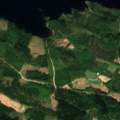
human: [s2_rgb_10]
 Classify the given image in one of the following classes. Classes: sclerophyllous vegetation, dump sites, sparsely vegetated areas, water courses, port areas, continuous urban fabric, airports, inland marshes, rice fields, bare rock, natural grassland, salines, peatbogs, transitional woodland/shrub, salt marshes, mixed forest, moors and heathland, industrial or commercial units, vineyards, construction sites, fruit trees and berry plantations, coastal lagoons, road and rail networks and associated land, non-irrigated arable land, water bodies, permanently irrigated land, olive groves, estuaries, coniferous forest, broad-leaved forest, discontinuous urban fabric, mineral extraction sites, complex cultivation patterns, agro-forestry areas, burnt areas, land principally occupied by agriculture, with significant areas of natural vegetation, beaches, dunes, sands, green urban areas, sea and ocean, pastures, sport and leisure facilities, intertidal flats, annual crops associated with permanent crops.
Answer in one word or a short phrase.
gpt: mixed forest, transitional woodland/shrub, water bodies